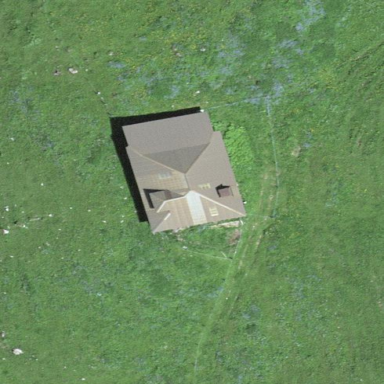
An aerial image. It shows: Cabin.